Field crop: maize
Growth stage: 1
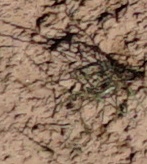
Species: lolium